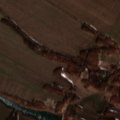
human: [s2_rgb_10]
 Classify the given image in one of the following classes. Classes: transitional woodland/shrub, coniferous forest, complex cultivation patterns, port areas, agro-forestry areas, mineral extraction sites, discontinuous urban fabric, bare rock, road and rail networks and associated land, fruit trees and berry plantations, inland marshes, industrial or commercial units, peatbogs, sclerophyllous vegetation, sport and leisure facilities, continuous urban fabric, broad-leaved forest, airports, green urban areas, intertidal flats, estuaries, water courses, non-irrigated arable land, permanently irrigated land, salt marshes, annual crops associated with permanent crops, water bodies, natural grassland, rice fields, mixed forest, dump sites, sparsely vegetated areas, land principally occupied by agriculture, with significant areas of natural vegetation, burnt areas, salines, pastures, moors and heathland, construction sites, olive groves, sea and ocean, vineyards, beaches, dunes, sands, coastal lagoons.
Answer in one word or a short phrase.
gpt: non-irrigated arable land, complex cultivation patterns, broad-leaved forest